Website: macys
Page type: billing-address
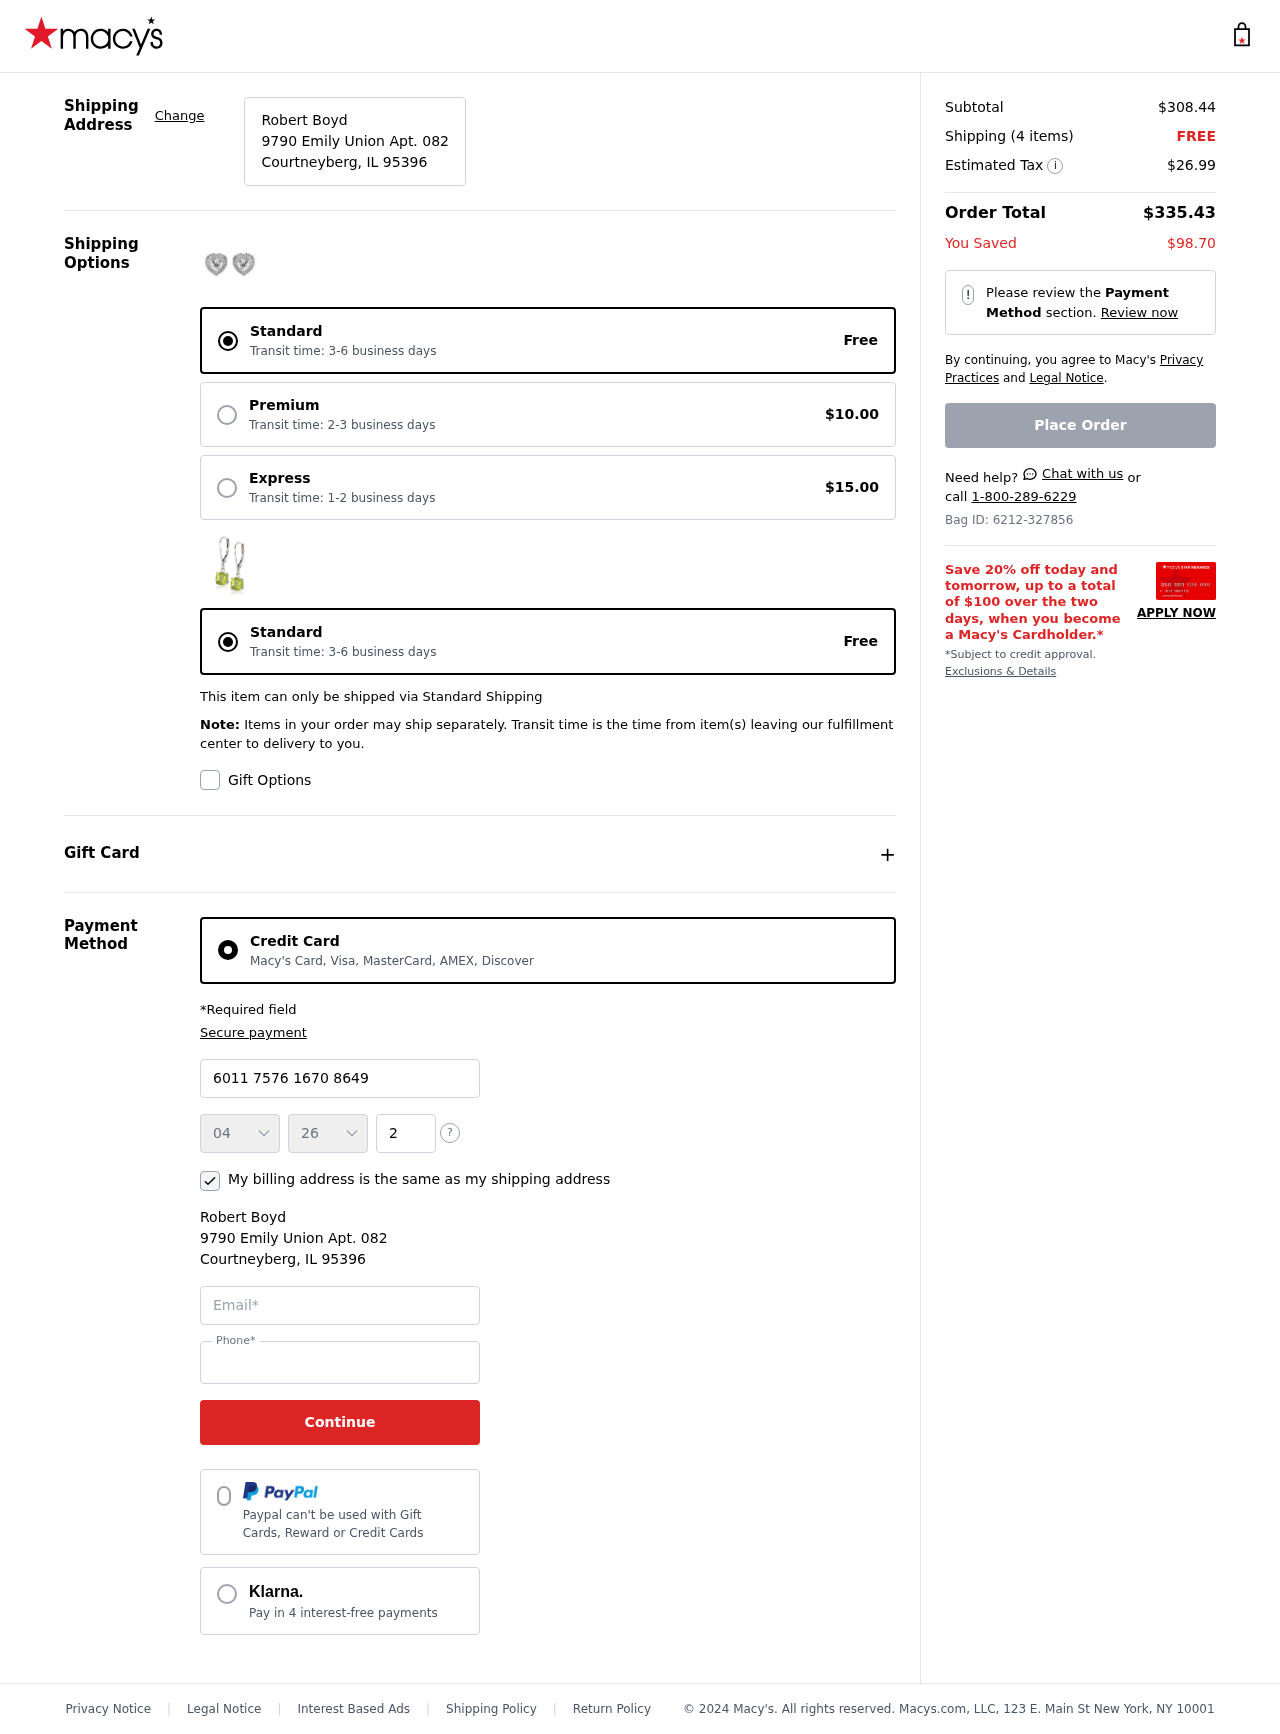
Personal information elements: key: PII_CARD_CVV
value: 269
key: PII_CARD_EXPIRY_MONTH
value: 04
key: PII_CARD_EXPIRY_YEAR
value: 26
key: PII_CARD_NUMBER
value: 6011 7576 1670 8649
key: PII_CITY_STATE_ZIP
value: Courtneyberg, IL 95396
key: PII_EMAIL
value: robert.boyd@gmail.com
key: PII_FULLNAME
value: Robert Boyd
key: PII_PHONE
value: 7455727349
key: PII_STREET
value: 9790 Emily Union Apt. 082
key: PII_FULLNAME2
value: Robert Boyd
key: PII_CITY
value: Courtneyberg
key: PII_STATE_ABBR
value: IL
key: PII_POSTCODE
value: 95396
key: PII_POSTCODE_FULL
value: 95396
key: PII_CITY_STATE
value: Courtneyberg, IL
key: PII_POSTCODE_NUMERIC
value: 95396
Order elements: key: ORDER_SUBTOTAL
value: $308.44
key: ORDER_NUM_ITEMS
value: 4
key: ORDER_SHIPPING_COST
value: FREE
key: ORDER_TAX
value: $26.99
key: ORDER_TOTAL
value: $335.43
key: ORDER_SAVINGS
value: $98.70
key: ORDER_ID
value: Bag ID: 6212-327856